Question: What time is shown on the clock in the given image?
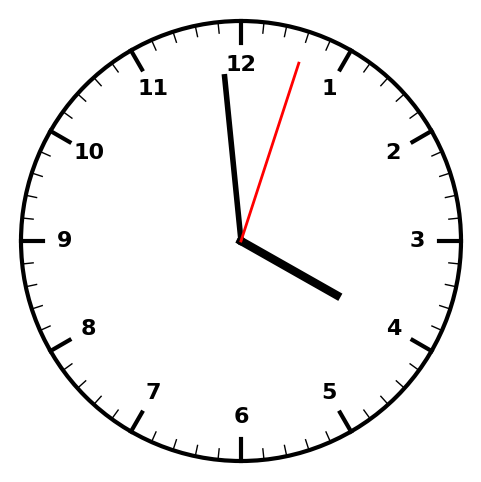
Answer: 03:59:03